Question: I have a program that is sending http posts. Using Charles, I can see the raw data that is being sent:
'''
POST /api/login/post HTTP/1.1
Host: *****.com
Content-Type: application/json; charset=utf-8
Accept-Encoding: gzip, deflate
Content-Length: 52
Accept-Language: en;q=1
Accept: application/json
Connection: keep-alive
User-Agent: ******/4.4 (iPhone Simulator; iOS 8.1; Scale/2.00)
{"password":"abc123","email":"*****@*****.com"}
'''
I am bringing up the postman chrome extension and am trying to replicate the POST. For some reason, I get an error when I try and send the request:

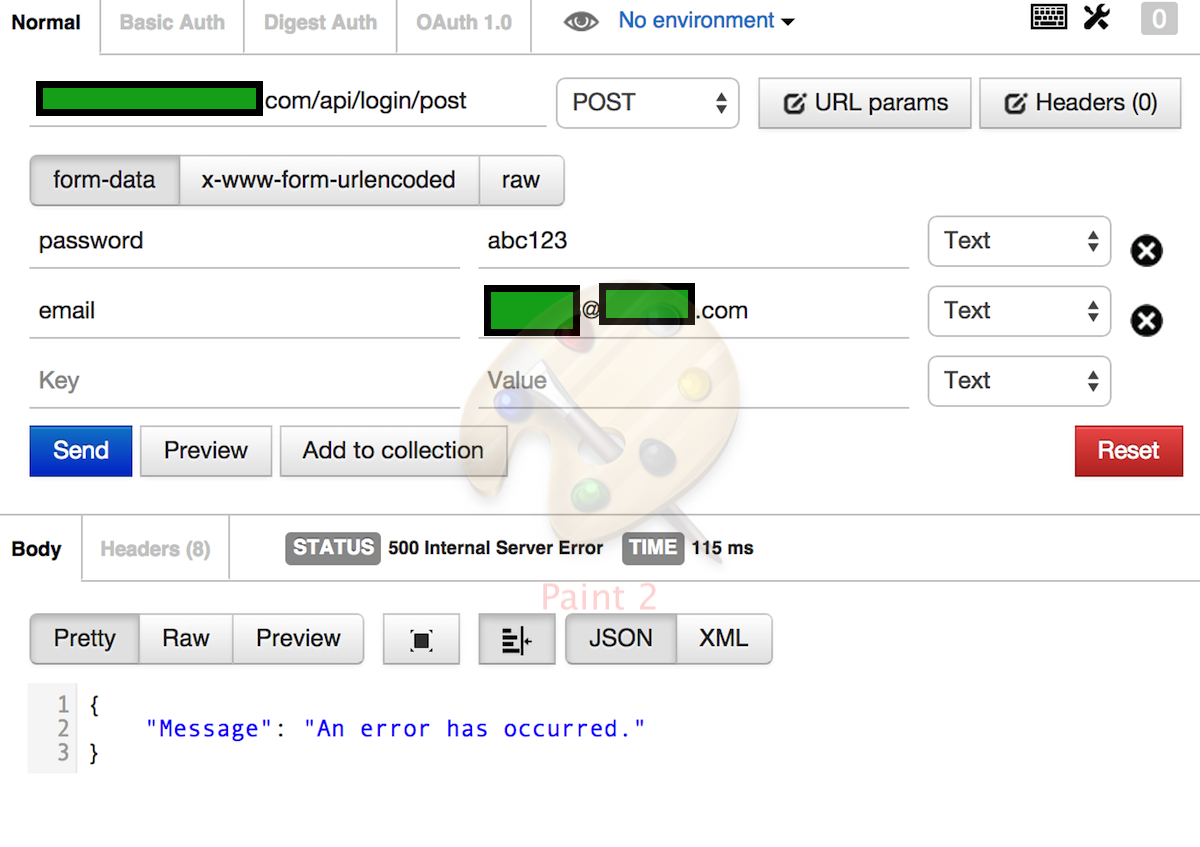
Answer: With Postman you are sending the body as 'x-www-form-urlencoded'. The request body is supposed to be application/json.
Not sure how you send a Postman request with a JSON body, but with <URL>